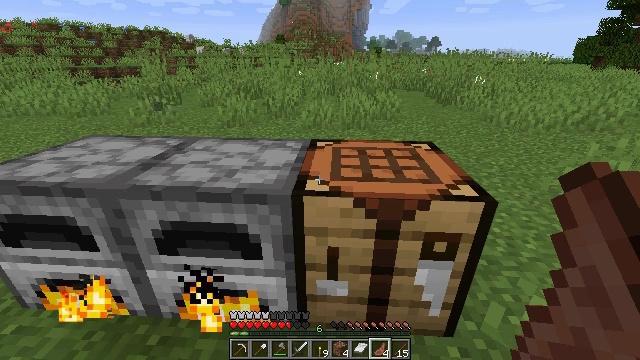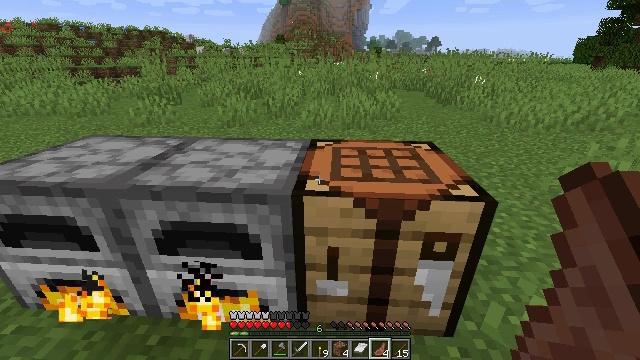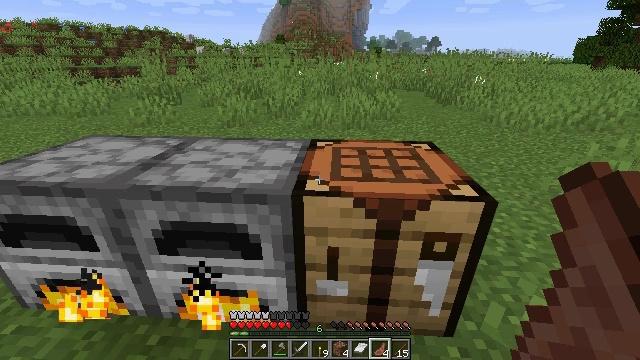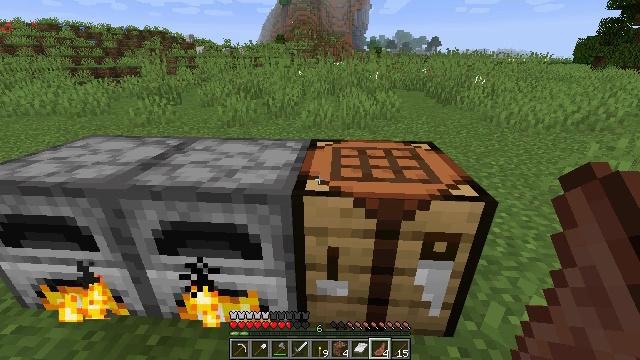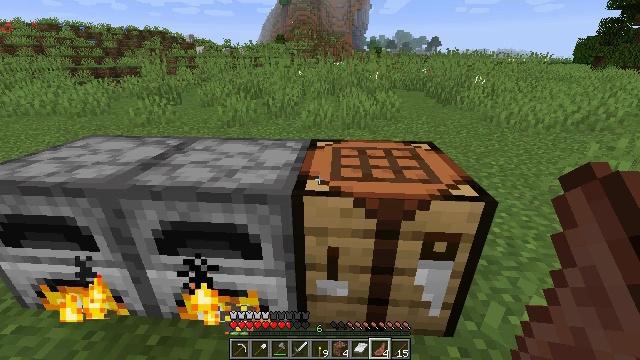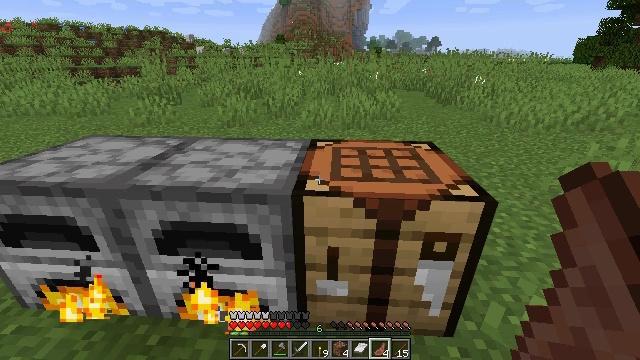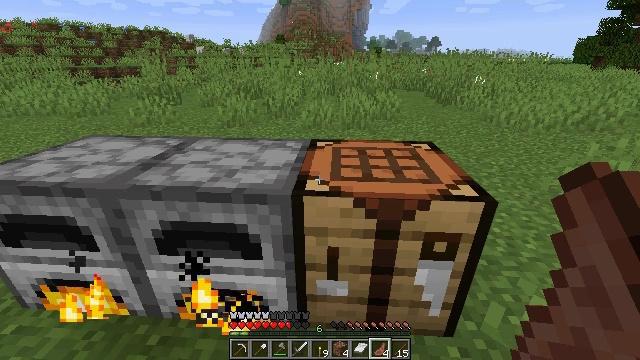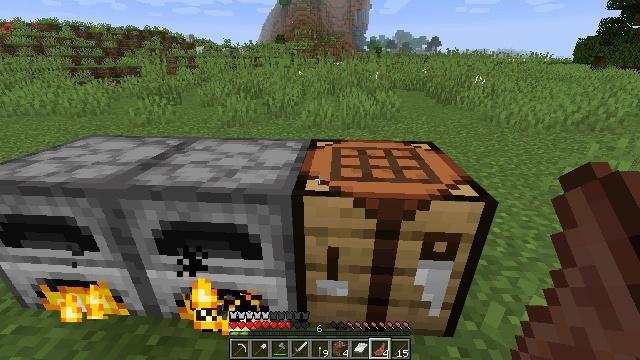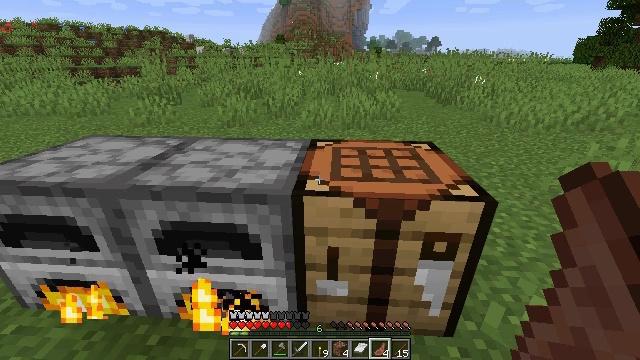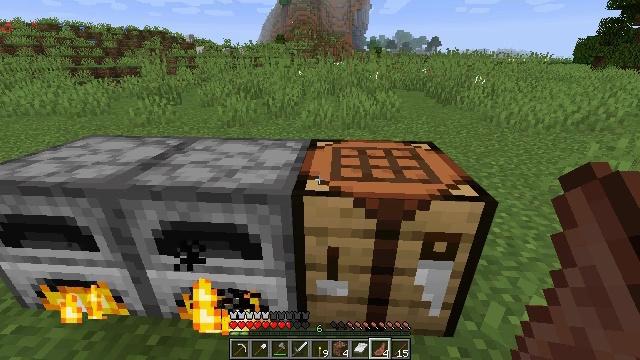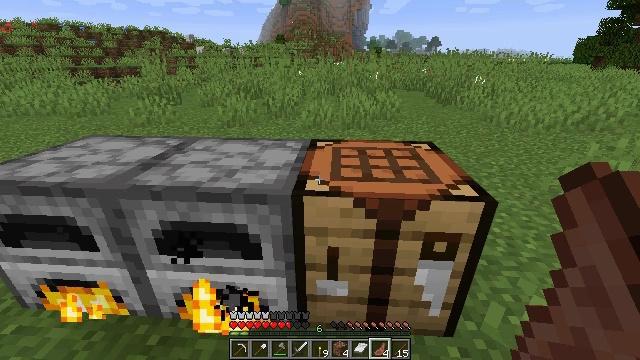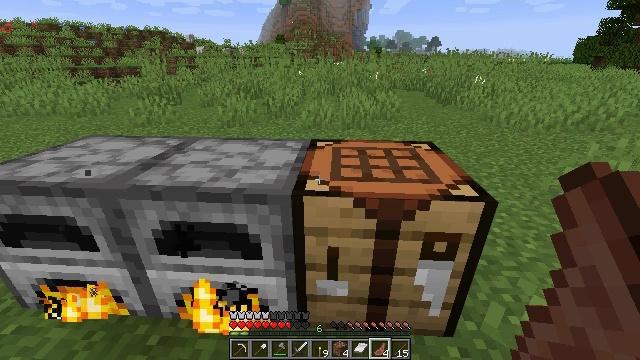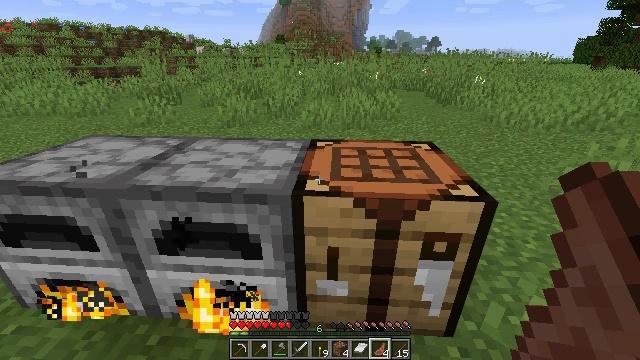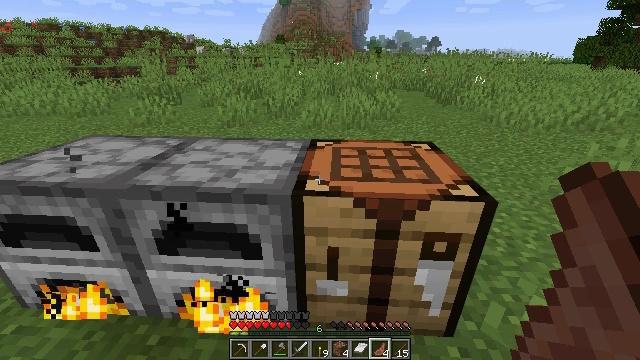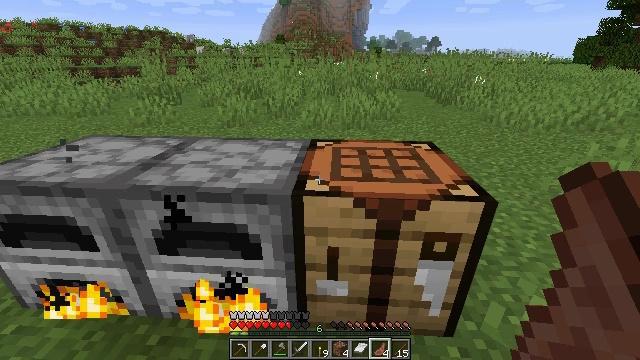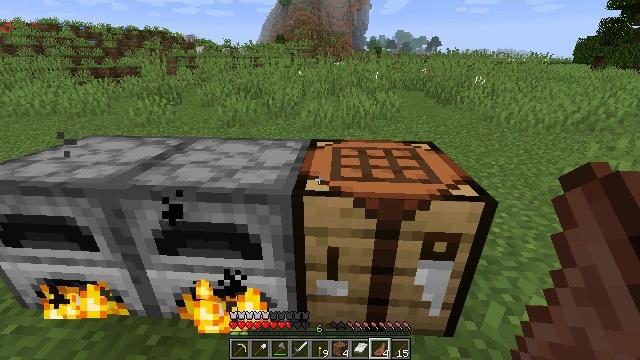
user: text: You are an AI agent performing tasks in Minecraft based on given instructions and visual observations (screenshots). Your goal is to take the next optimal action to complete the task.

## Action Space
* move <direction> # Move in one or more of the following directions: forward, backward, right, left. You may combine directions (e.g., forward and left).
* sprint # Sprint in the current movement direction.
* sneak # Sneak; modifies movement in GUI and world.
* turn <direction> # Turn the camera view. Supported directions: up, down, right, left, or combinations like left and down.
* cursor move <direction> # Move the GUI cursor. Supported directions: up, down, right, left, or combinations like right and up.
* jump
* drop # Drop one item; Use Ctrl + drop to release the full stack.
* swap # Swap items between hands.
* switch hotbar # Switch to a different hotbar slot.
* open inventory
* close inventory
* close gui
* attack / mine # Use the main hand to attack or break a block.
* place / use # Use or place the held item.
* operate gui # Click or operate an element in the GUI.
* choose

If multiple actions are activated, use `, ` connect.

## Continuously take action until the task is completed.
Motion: motion action
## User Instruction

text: Hunt the zombie villager.
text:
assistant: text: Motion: no_op
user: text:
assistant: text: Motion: no_op
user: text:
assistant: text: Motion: no_op
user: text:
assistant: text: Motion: no_op
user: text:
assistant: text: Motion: no_op
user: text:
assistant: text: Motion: no_op
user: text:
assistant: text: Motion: no_op
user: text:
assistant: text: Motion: no_op
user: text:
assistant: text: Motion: no_op
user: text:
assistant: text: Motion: no_op
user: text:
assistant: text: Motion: no_op
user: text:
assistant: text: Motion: no_op
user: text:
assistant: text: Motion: no_op
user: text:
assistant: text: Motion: no_op
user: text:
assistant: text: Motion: no_op
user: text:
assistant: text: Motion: no_op
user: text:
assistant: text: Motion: no_op
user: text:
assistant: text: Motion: no_op
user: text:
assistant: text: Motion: no_op
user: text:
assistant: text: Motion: no_op
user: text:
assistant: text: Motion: no_op
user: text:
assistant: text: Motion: no_op
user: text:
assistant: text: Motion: no_op
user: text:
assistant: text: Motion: no_op
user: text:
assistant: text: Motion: no_op
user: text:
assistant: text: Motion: no_op
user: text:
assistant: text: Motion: no_op
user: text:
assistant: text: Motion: no_op
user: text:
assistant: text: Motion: no_op
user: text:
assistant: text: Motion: no_op